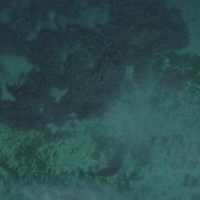
EUNIS habitat code: 14
Species observed at this site:
Aythya ferina